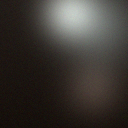
Screen state: off